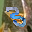
Label: 3